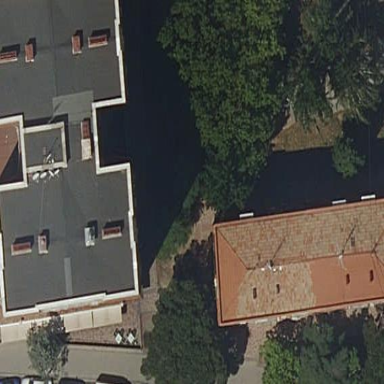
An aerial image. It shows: Building.